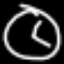
Label: clock